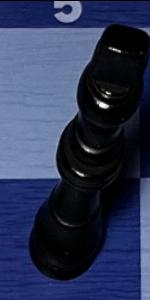
Label: King_Black